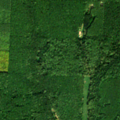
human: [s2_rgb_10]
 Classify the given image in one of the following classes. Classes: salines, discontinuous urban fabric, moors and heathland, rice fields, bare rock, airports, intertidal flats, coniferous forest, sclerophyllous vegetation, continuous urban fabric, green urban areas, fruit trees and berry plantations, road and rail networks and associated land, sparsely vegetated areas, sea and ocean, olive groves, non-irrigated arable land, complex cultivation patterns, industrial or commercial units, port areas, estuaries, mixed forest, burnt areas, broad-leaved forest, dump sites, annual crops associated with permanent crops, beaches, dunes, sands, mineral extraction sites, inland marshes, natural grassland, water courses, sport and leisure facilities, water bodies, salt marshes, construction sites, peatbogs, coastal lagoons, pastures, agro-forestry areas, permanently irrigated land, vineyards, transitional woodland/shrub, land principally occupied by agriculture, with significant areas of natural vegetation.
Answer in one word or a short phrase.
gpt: broad-leaved forest, transitional woodland/shrub